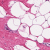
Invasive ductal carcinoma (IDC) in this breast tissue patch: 0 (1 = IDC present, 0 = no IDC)